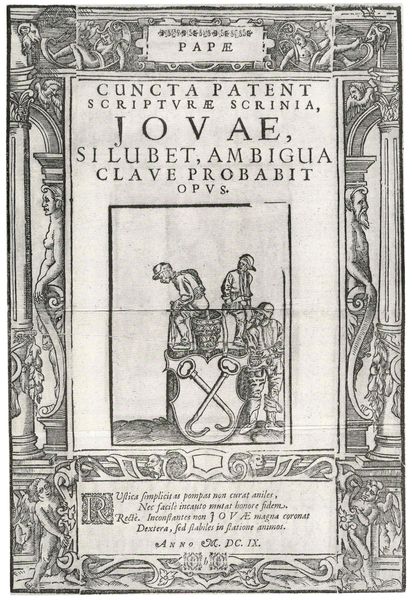
Titel: Papae Cuncta Patent Scriptvrae Scrinia
Künstler: Cranach-Schule
Institution: (Seriendruck)
Schlagwörter: weiß, menschen, männer, schwarz, säule, säulen, zeichnung, bibel, rahmen, tod, arbeit, kinder, engel, putto, schrift, papier, grafik, graphik, figuren, papst, inschrift, korb, hacken, buch, druck, schwarzweiss, sichel, radierung, seite, text, buchdeckel, buchseite, wappen, handwerk, schlüssel, eimer, petrus, bütte, latein, zechnung, skript, manuskript, stauen, anno, rollwerk, schift, patent, papae, opus, randleisten, jovae, anno mdc ix, ambigua